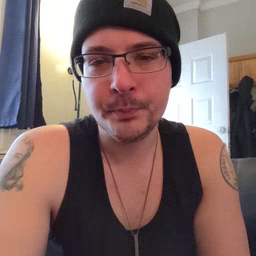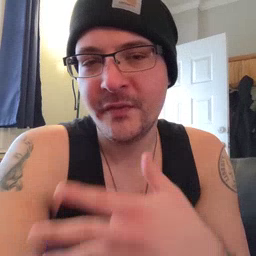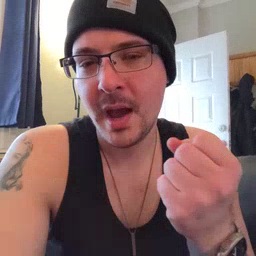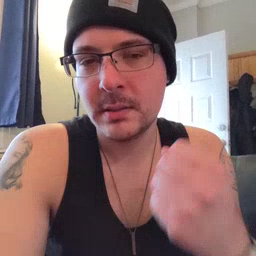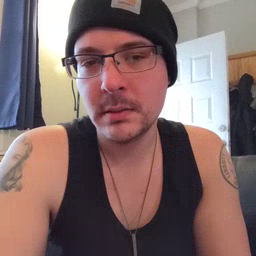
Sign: fast